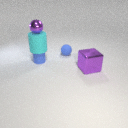
large cyan rubber cylinder below small purple metal sphere